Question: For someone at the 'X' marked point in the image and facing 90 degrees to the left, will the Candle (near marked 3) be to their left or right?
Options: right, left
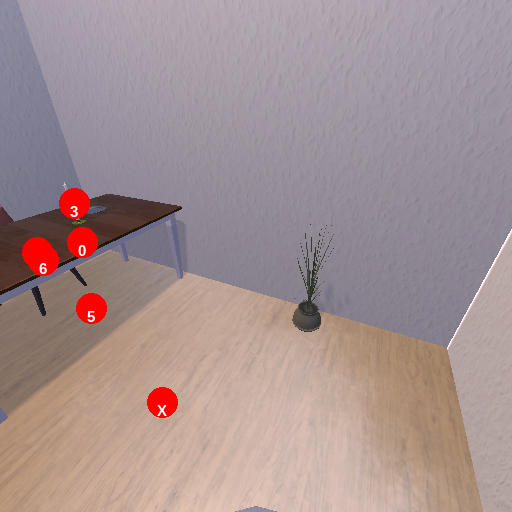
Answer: right